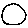
Label: circle